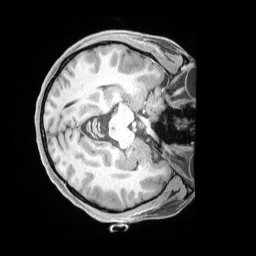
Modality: T1w
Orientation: axial
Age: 32
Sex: female
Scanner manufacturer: siemens
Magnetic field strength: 3 T
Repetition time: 2 s
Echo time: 0.00211 s